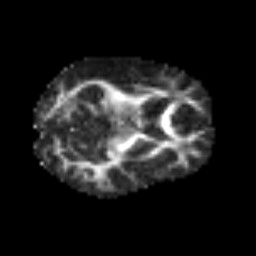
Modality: FA
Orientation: axial
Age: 54
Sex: female
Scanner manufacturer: siemens
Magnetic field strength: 3 T
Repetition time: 3.2 s
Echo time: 0.081 s